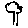
Label: tree